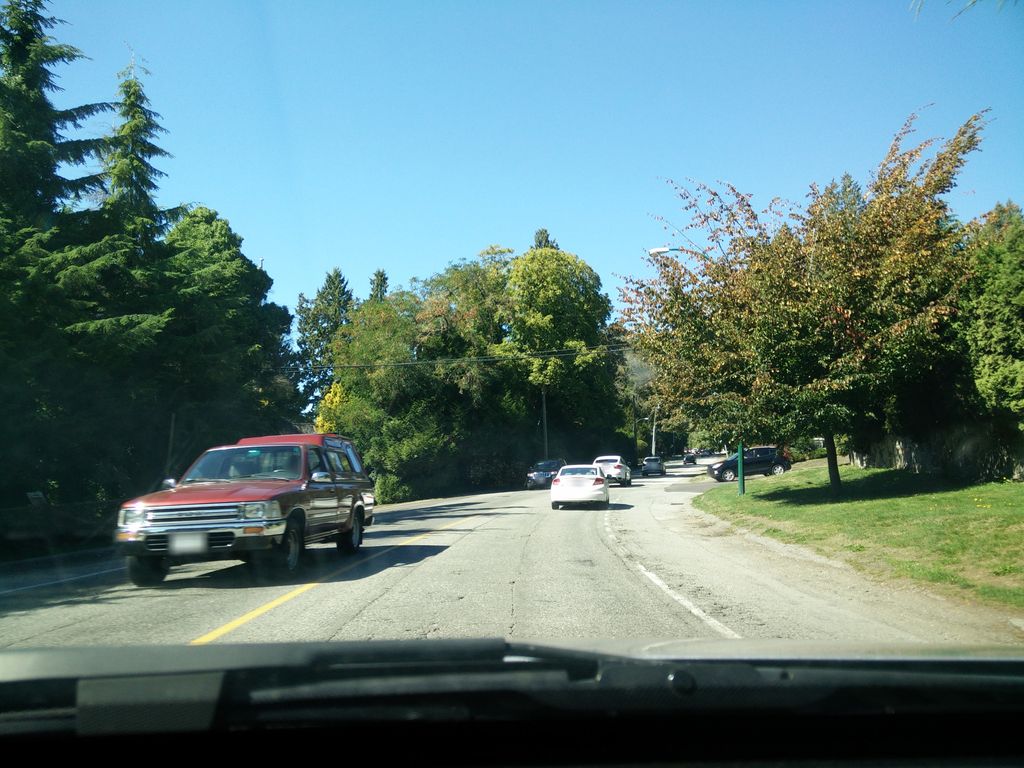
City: vancouver